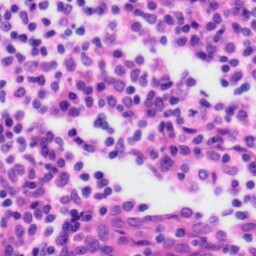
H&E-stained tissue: Tonsil